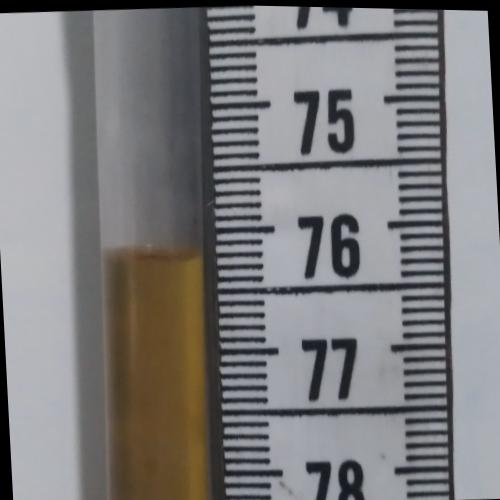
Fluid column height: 76.2 cm